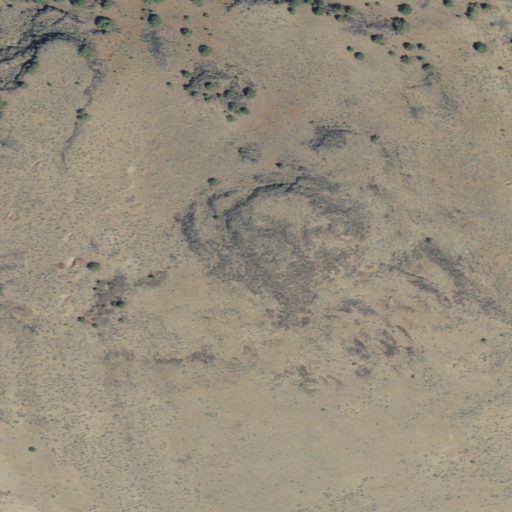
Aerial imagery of mountain in Oregon named Oakerman Butte containing shrub and grassland